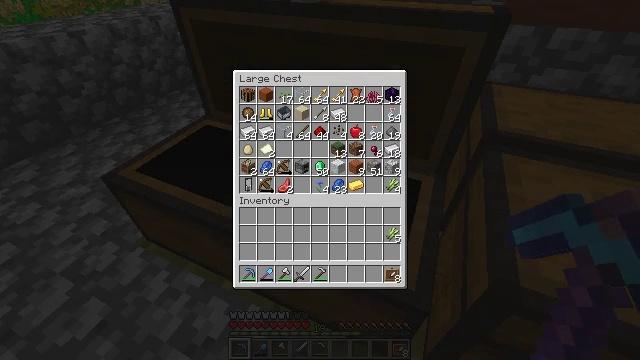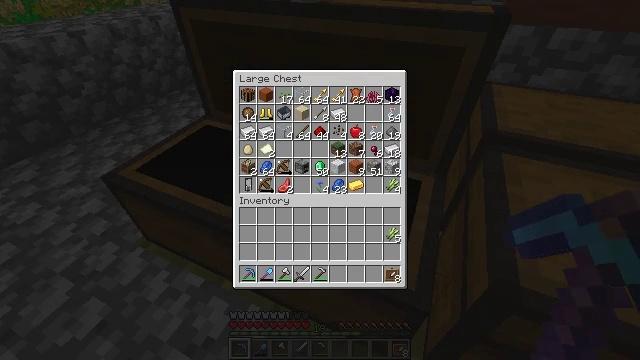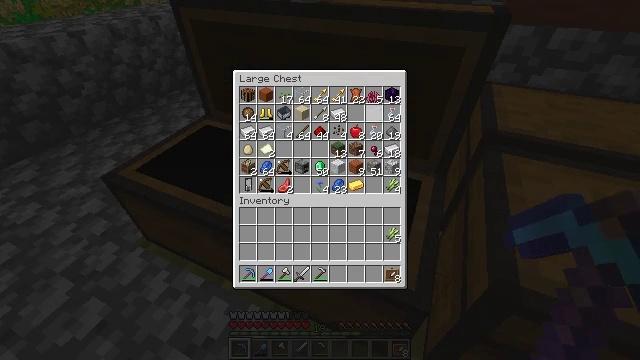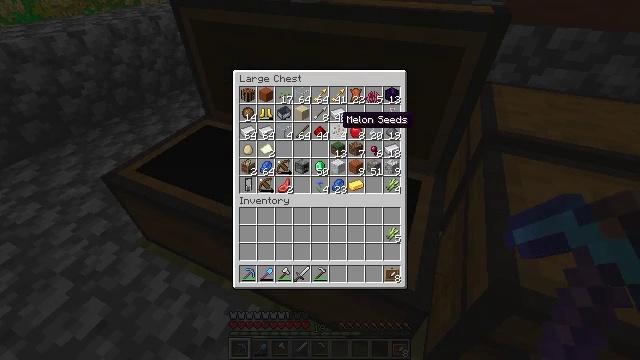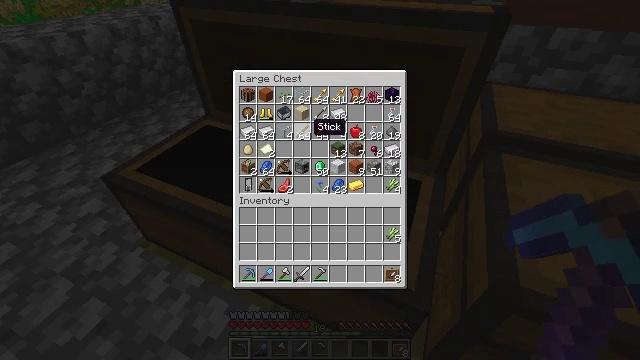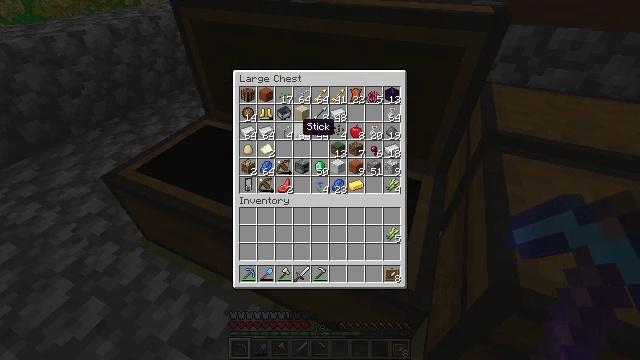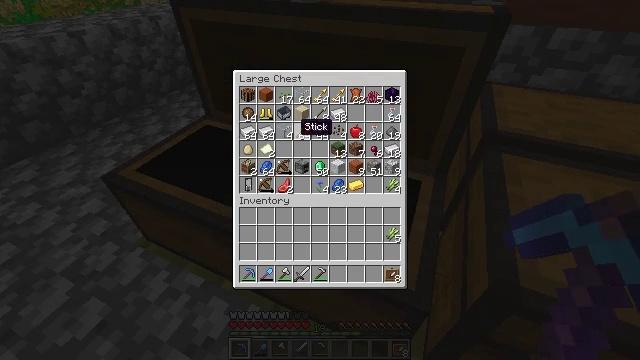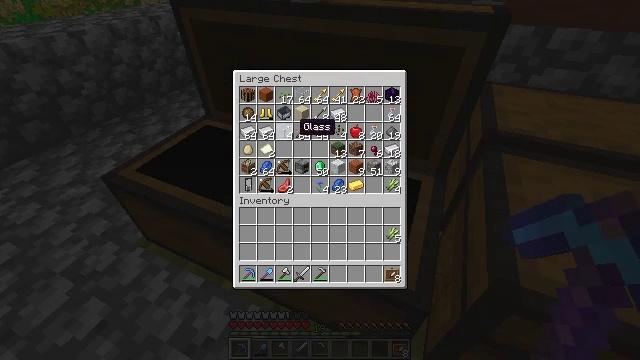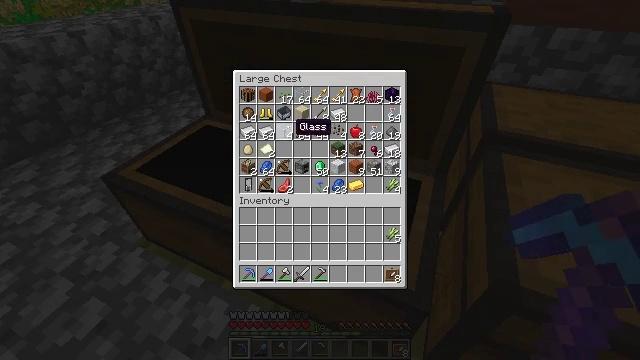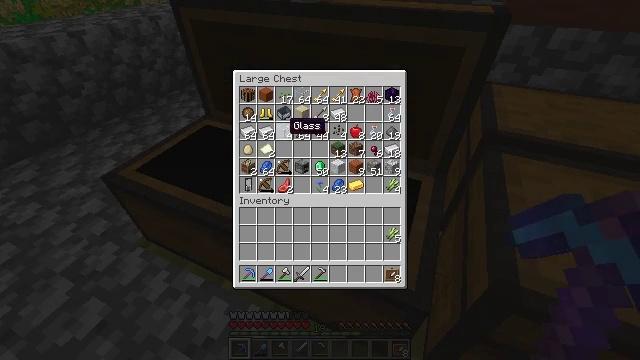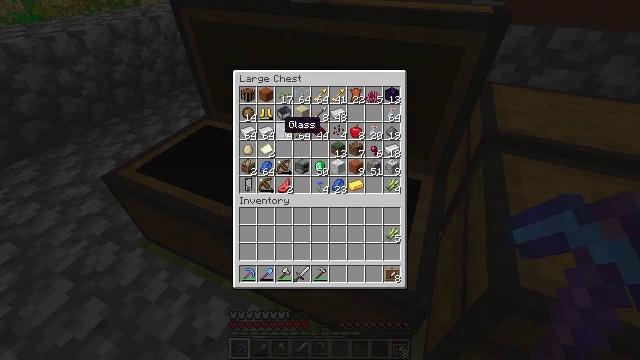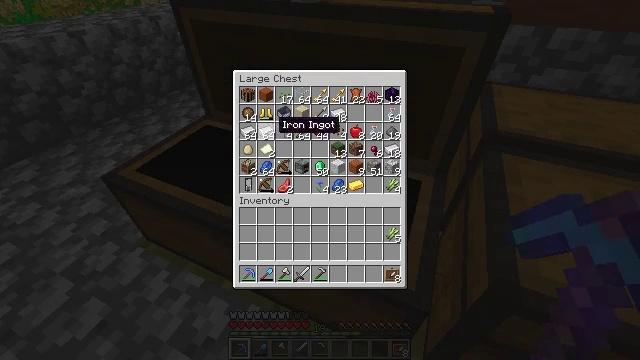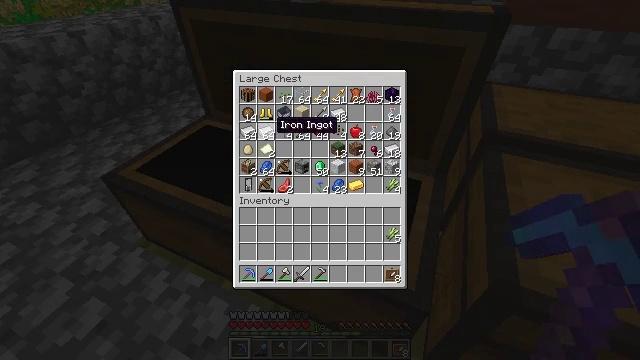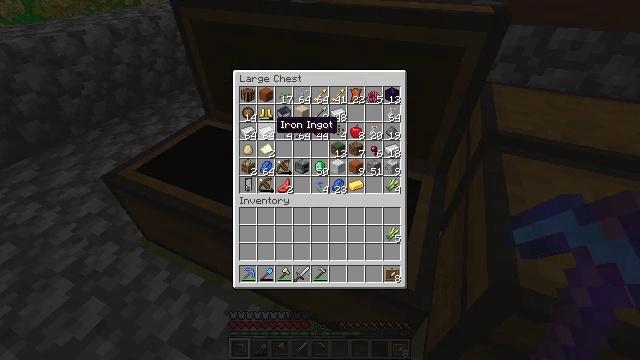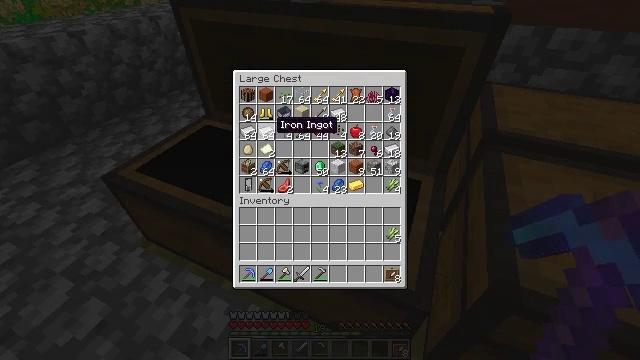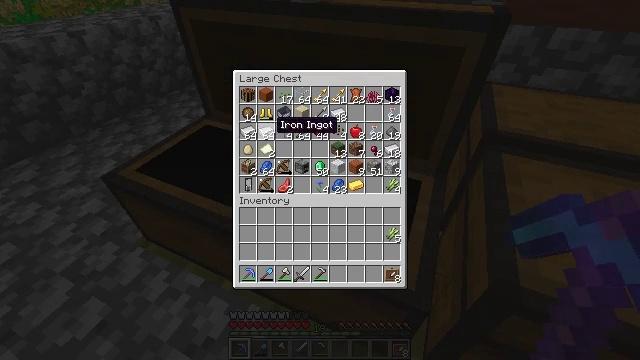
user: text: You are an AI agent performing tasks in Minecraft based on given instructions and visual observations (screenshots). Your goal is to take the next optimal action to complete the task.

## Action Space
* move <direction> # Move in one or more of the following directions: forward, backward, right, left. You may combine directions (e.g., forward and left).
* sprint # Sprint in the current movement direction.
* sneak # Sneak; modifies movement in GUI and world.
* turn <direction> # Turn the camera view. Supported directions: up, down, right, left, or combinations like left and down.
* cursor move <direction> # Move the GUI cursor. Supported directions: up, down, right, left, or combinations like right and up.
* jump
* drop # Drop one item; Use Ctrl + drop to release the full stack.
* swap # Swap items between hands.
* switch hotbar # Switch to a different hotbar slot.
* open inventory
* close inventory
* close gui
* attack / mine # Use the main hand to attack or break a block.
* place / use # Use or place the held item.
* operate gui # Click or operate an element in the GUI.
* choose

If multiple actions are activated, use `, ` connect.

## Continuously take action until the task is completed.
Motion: motion action
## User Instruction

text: Gather the acacia wall sign.
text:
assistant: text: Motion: cursor move left
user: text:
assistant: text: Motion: cursor move left
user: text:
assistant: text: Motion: cursor move left and down
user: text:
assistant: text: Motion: cursor move left and down
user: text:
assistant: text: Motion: cursor move left
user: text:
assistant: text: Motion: no_op
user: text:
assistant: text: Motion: no_op
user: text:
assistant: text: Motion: sneak
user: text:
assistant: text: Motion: sneak
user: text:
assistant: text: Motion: sneak
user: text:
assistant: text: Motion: sneak
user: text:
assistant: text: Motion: sneak
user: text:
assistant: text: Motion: sneak
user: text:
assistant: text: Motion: sneak
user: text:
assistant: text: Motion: sneak
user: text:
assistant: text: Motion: sneak, operate gui
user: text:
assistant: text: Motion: sneak, operate gui
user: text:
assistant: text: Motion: sneak, operate gui
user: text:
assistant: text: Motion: sneak
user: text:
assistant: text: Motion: sneak
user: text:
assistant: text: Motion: sneak
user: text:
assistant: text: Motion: sneak
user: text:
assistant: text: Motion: sneak, operate gui
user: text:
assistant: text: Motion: sneak, operate gui
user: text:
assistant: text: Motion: sneak, operate gui
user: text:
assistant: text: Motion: sneak, operate gui
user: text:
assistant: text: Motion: sneak
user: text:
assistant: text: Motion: sneak, cursor move right
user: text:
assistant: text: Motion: sneak, cursor move right
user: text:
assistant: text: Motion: sneak, cursor move right